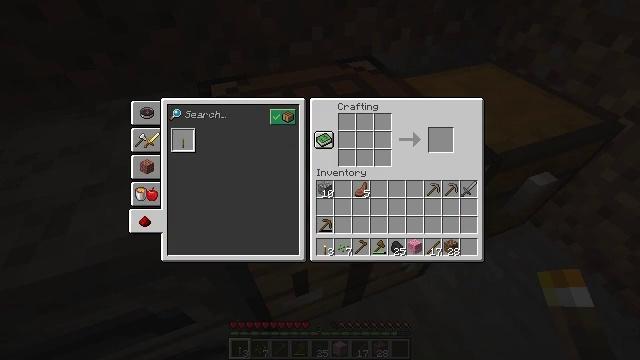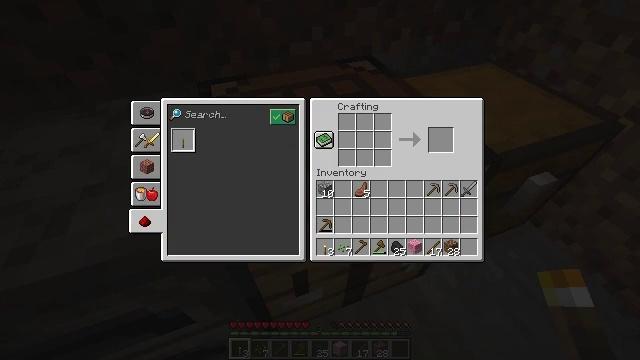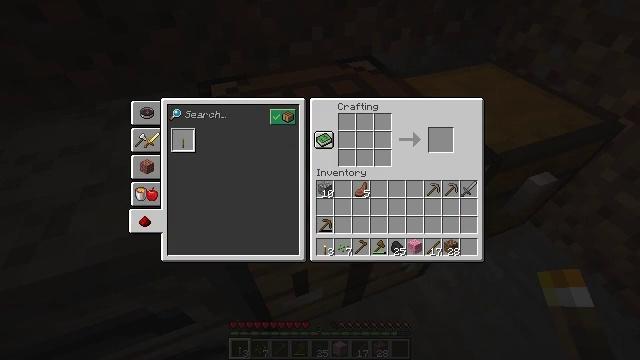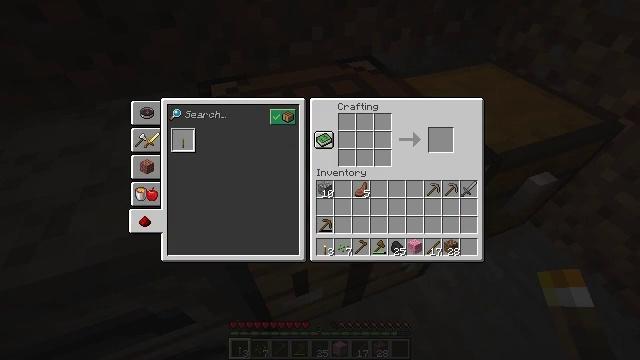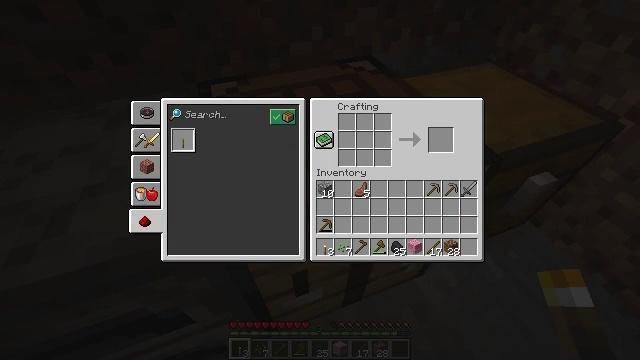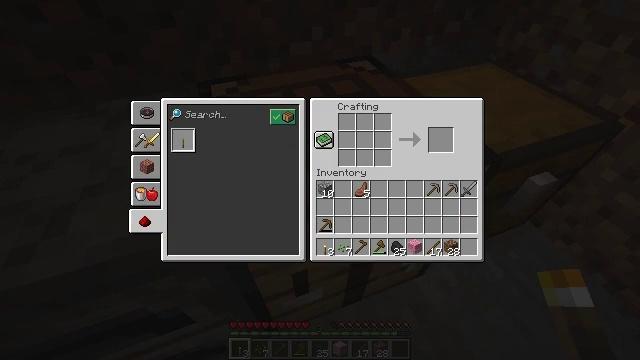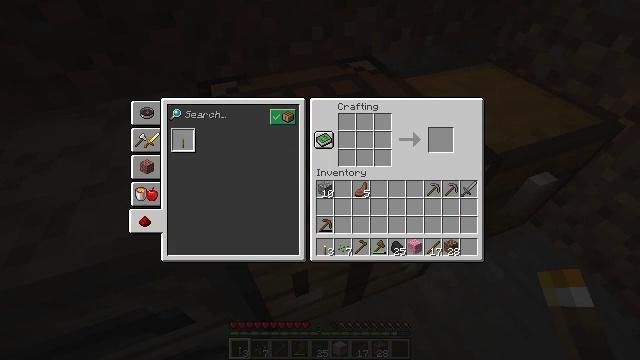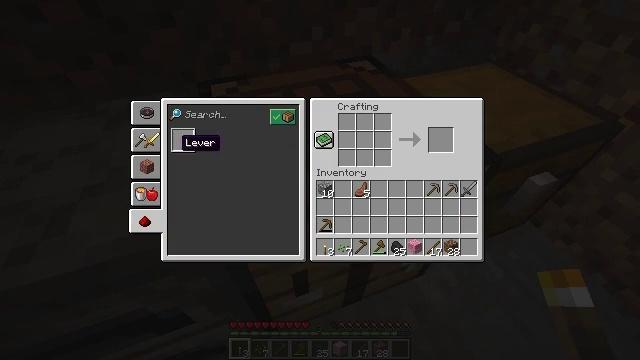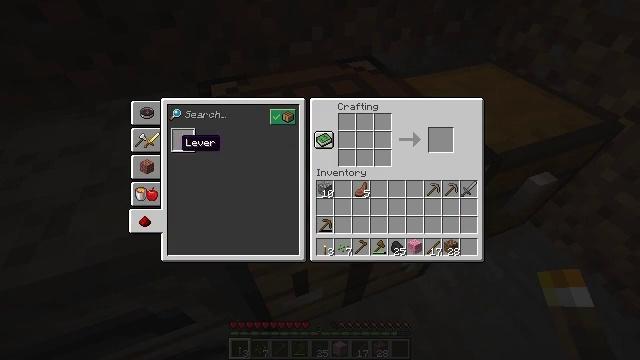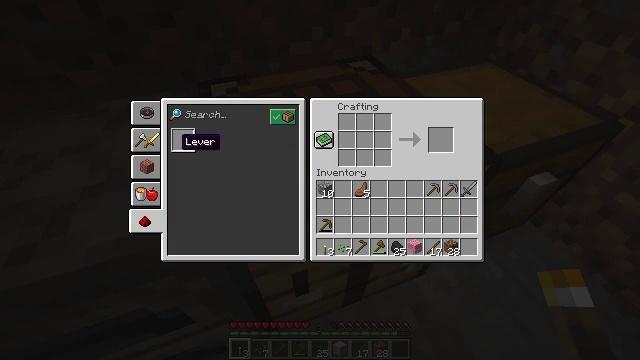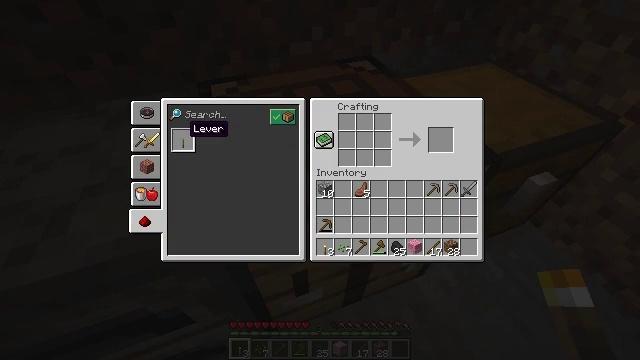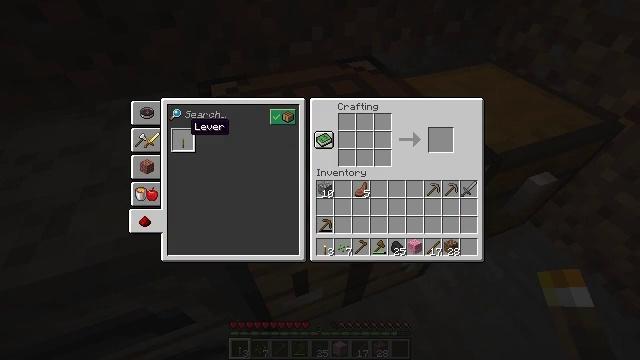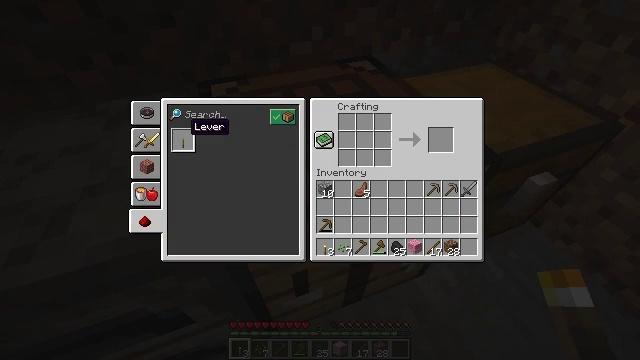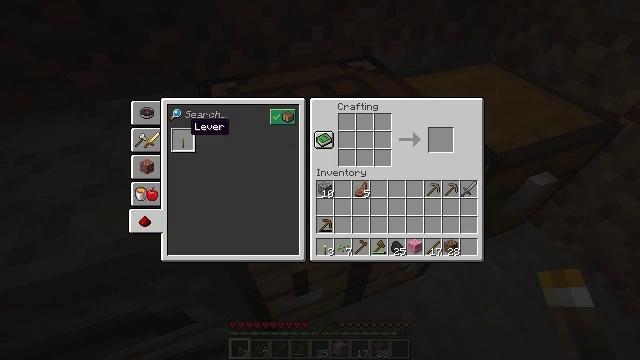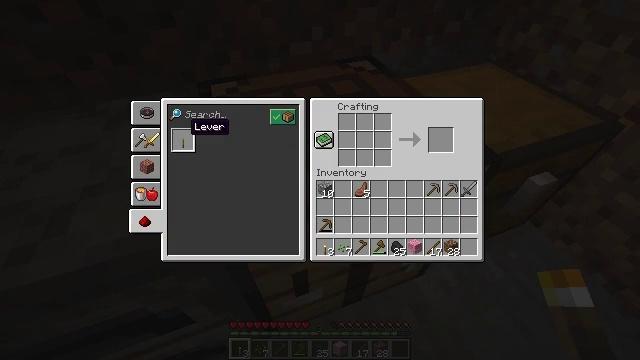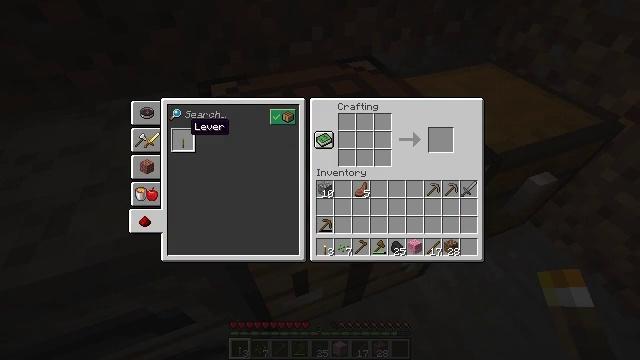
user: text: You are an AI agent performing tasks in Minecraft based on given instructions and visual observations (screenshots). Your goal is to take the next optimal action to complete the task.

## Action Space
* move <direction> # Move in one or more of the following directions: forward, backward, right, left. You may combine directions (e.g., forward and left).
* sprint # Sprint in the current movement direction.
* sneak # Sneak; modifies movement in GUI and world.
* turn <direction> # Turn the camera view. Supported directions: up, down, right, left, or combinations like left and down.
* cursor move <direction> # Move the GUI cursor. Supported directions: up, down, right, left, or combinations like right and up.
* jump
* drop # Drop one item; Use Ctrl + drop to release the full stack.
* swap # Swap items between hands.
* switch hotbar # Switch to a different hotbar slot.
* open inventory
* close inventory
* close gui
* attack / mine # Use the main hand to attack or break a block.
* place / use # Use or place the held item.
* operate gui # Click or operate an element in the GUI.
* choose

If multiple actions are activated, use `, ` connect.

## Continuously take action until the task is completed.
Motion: motion action
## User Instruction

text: Punch the spruce leaves to get saplings.
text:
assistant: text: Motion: no_op
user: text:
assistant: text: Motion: no_op
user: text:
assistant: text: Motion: cursor move right and up
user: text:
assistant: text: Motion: cursor move right and up
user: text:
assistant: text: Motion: no_op
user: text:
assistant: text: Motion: no_op
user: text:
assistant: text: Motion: no_op
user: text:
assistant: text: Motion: no_op
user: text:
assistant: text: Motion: no_op
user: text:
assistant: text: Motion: cursor move right and up
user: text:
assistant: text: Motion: no_op
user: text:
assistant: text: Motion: no_op
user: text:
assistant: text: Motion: no_op
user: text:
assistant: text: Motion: no_op
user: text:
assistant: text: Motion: no_op
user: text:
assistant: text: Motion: no_op
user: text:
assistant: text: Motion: no_op
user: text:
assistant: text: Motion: no_op
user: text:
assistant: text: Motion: no_op
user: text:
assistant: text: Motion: no_op
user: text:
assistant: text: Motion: no_op
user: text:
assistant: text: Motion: no_op
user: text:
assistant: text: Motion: no_op
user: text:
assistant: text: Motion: no_op
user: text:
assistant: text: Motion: close gui
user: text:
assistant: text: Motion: open inventory
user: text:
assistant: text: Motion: no_op
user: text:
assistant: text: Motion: no_op
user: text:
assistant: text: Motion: turn left
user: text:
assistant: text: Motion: turn left and up